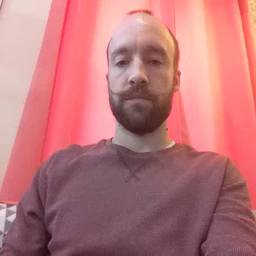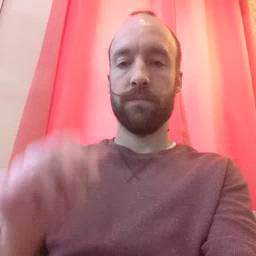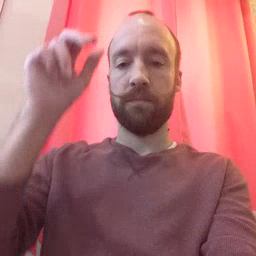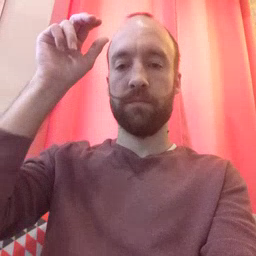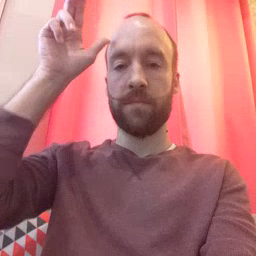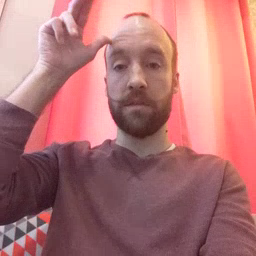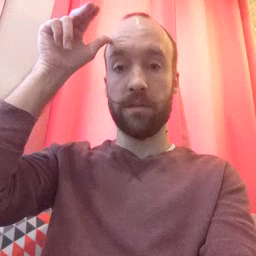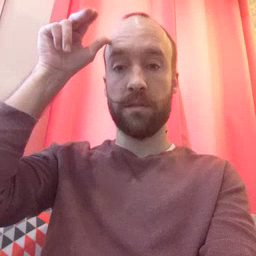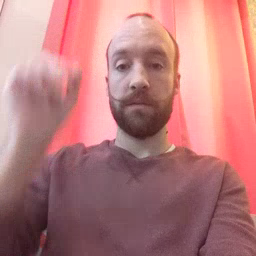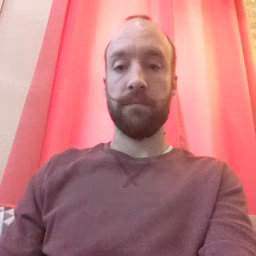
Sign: horse